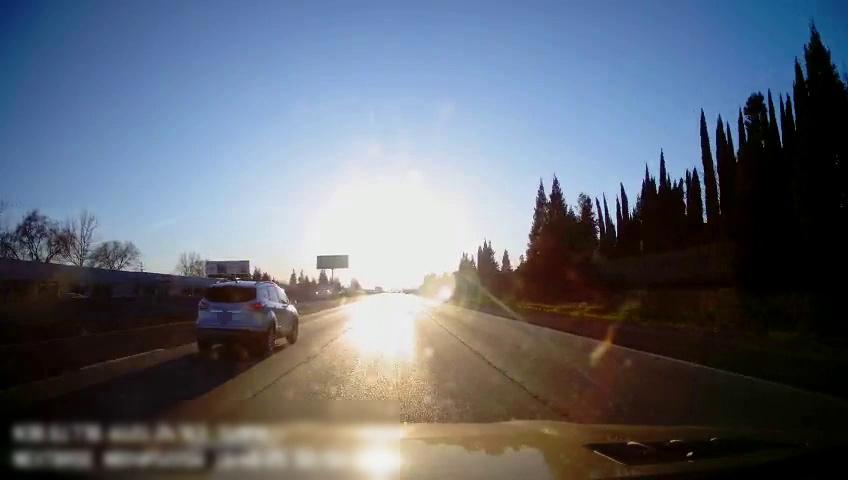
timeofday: Day
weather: Sunny
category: Drivable Space
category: Vehicles | SUV
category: Lanes | Alternate Lane
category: Lanes | Alternate Lane
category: Lanes | Alternate Lane